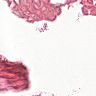
Metastatic tissue present: no